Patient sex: M
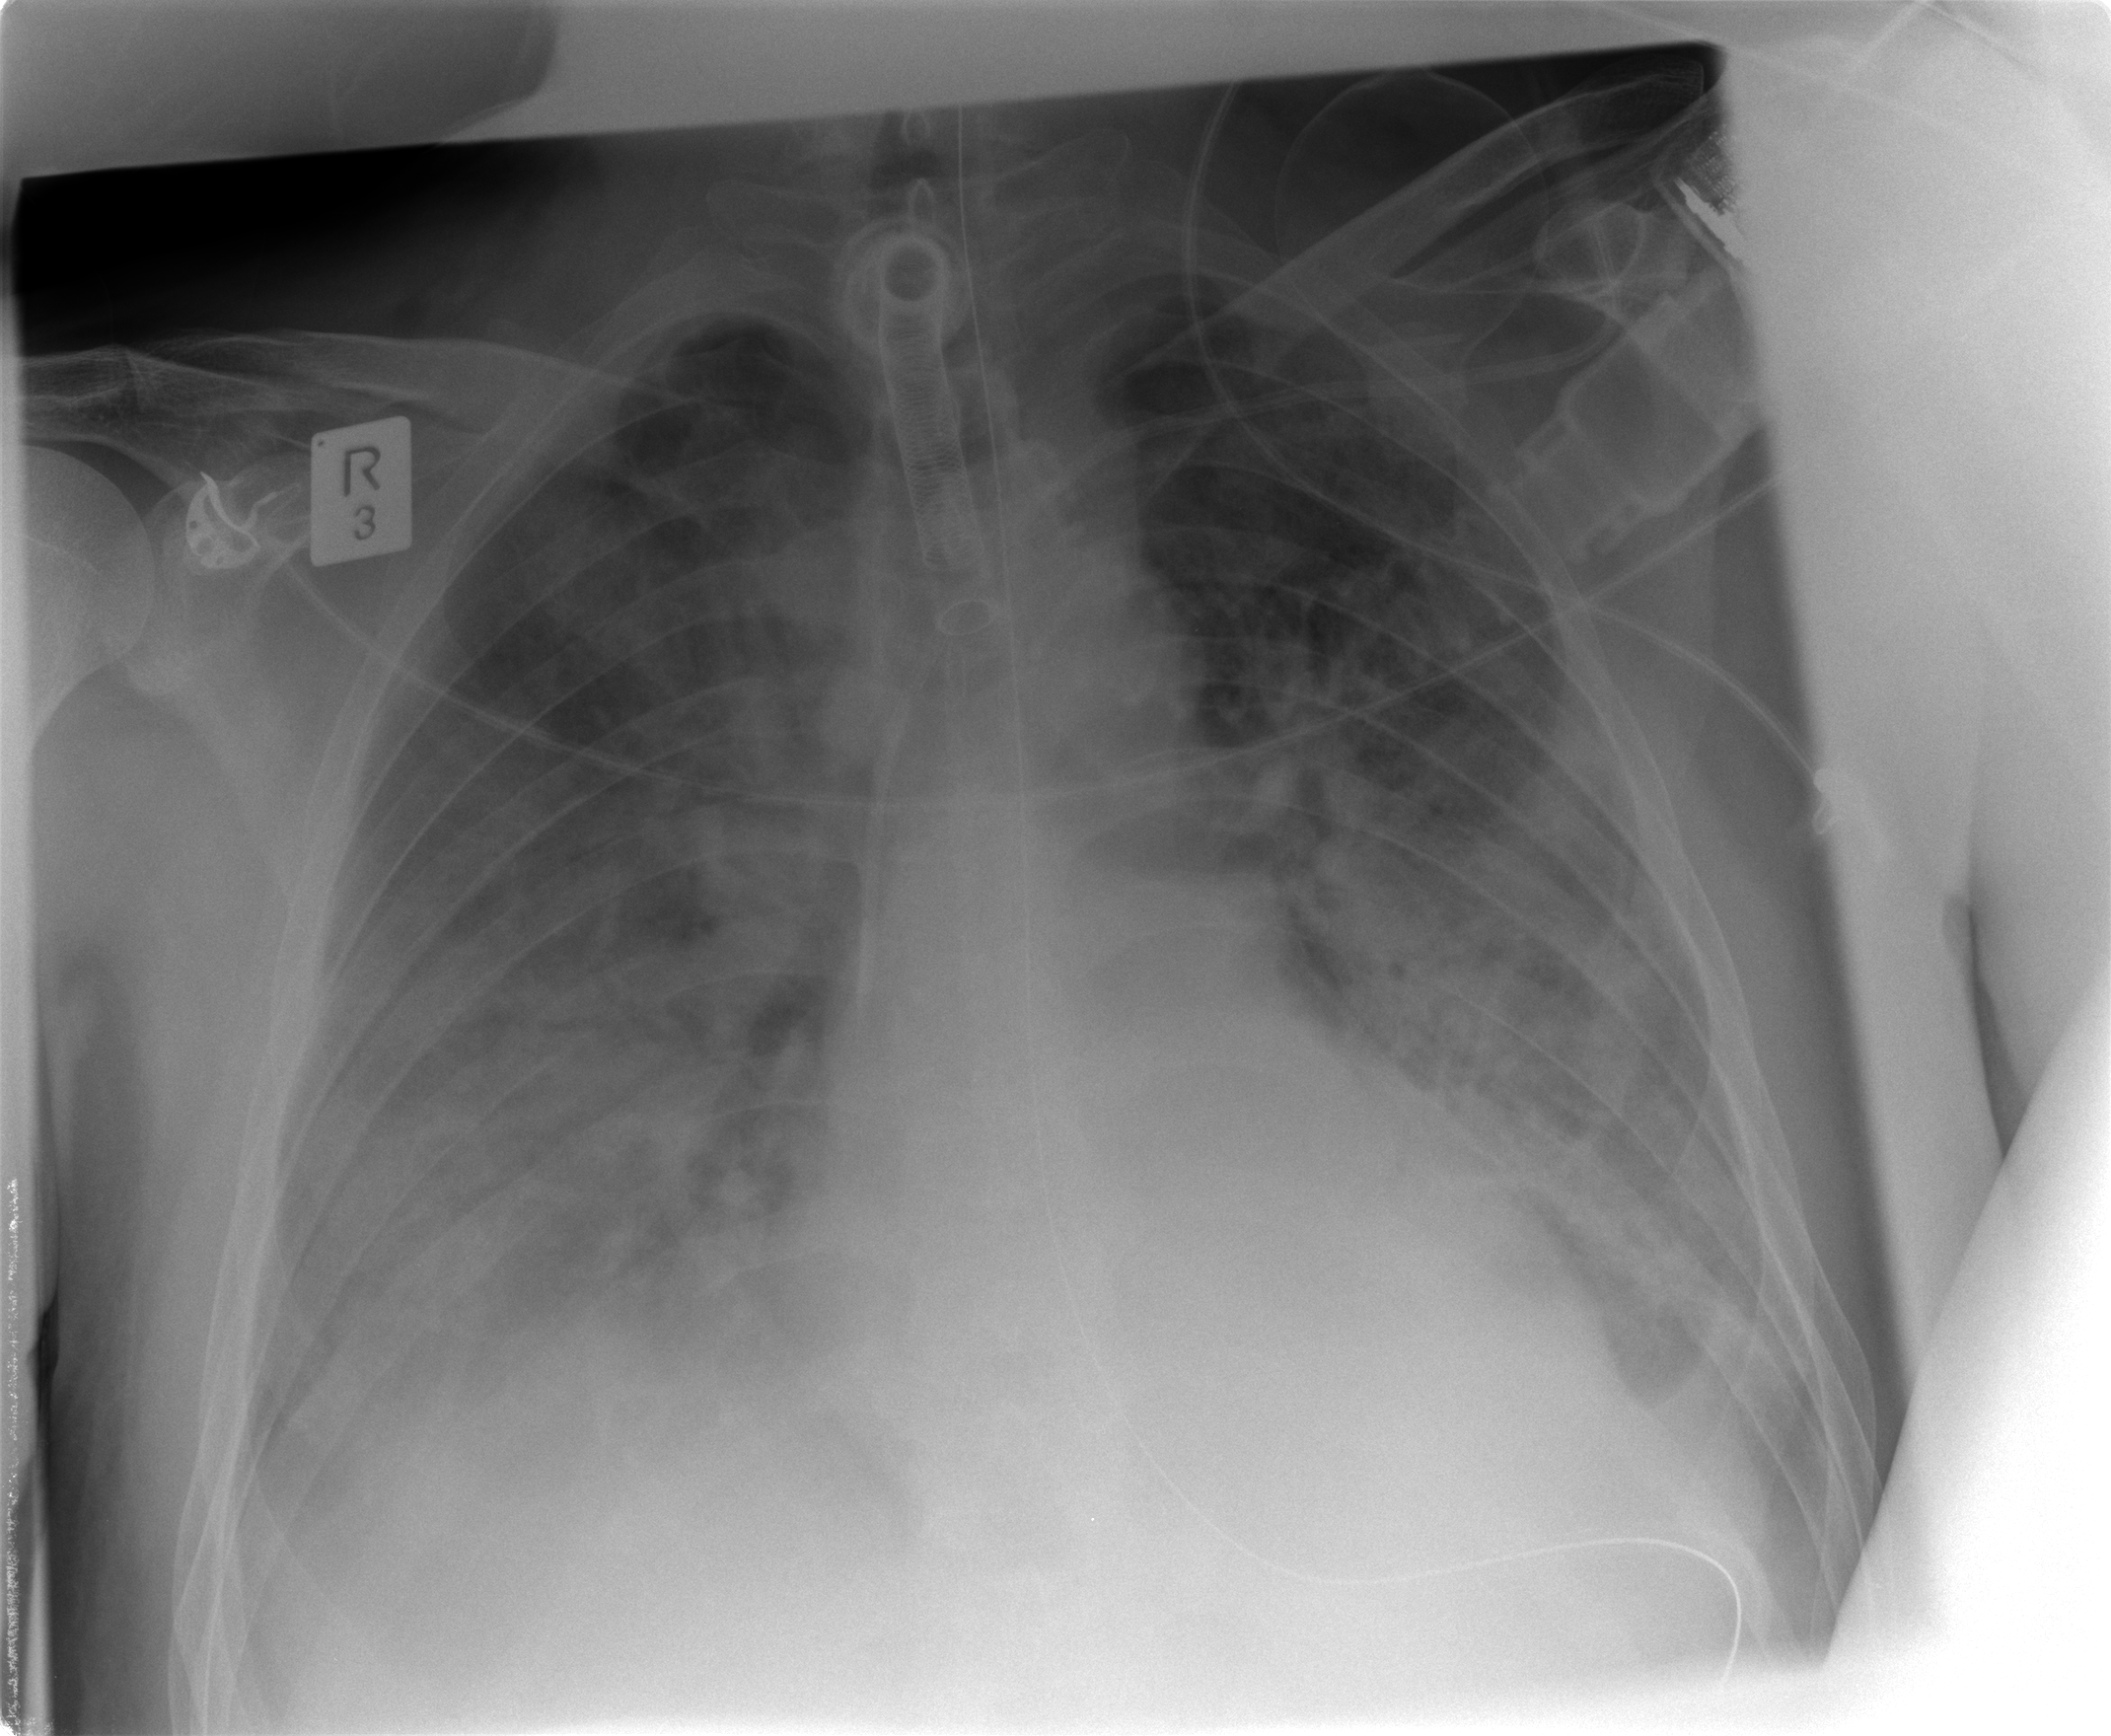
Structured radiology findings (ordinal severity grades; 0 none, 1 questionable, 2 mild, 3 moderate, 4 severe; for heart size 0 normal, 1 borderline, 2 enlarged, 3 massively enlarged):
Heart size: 0
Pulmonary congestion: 2
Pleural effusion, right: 0
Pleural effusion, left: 0
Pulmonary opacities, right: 3
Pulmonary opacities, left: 3
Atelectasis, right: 2
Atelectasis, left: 2